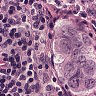
Metastatic tissue present: yes